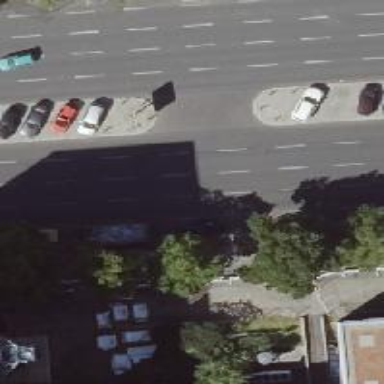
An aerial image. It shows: Primary highway with asphalt surface. There is right lane designated for parking.